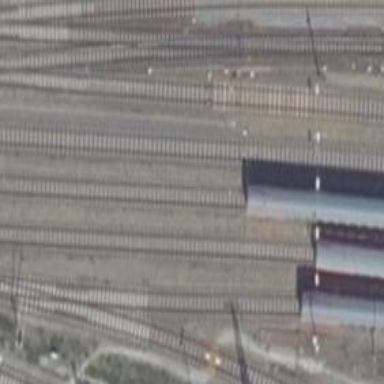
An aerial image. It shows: Railway signal.